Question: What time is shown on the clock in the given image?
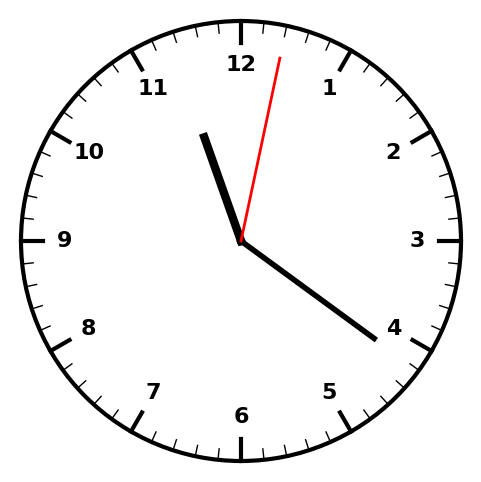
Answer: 11:21:02